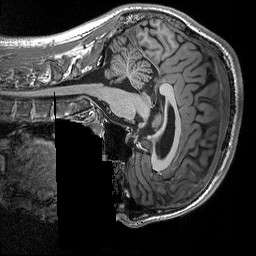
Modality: T1w
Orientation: sagittal
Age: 32
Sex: male
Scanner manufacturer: siemens
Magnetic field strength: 3 T
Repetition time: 2.3 s
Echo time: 0.00298 s